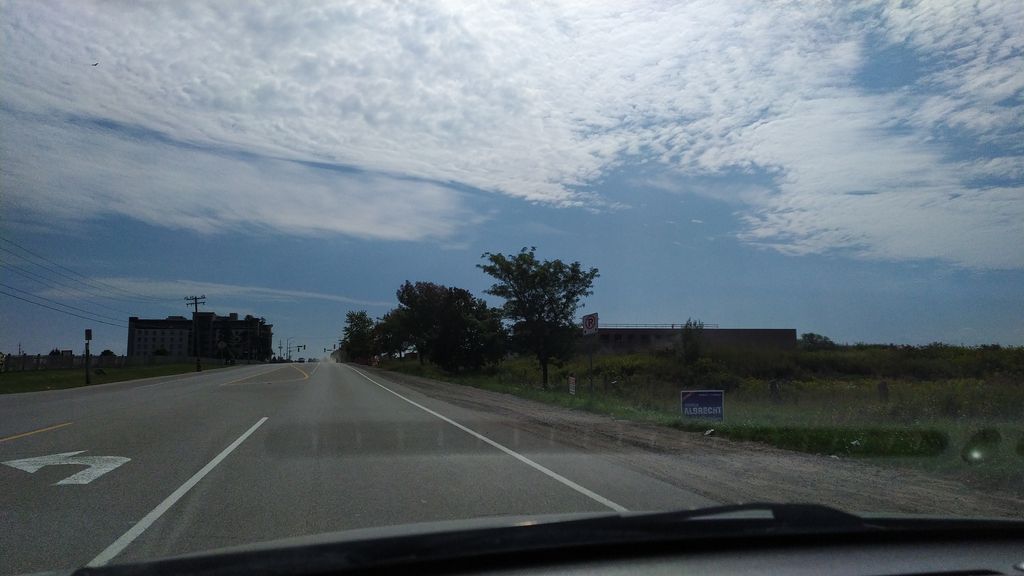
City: kitchener-waterloo